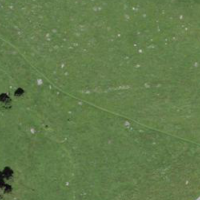
EUNIS habitat code: 23
Species observed at this site:
Parnassia palustris